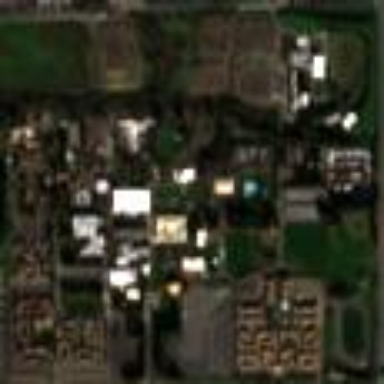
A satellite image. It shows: University.